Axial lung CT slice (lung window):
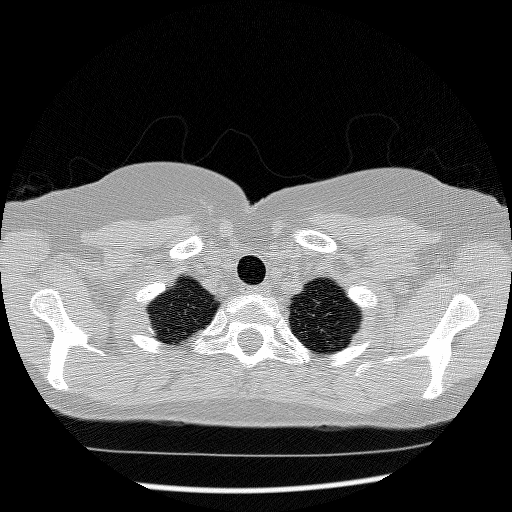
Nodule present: no